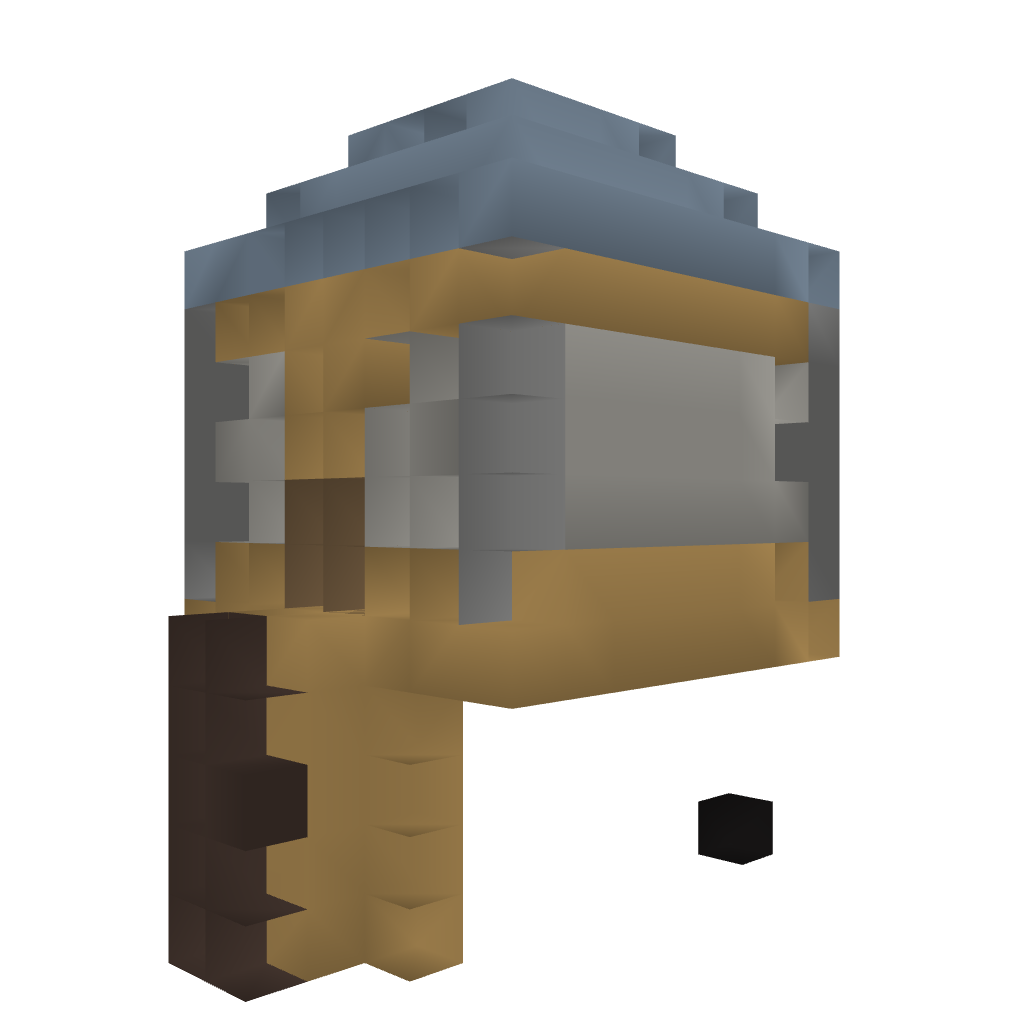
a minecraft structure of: Skull House